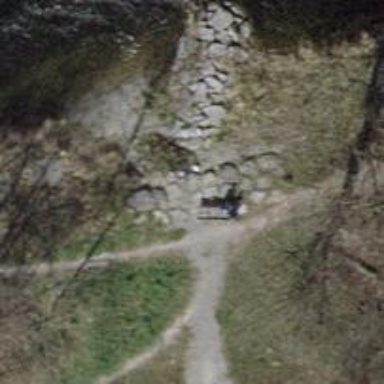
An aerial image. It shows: Brown bench.